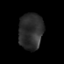
Tissue: prostate
Cell type: Myeloid cells
Senescence score: 0.2264
Nuclear area (px): 862
Mean DAPI intensity: 44.281